Field crop: tomato
Growth stage: 1
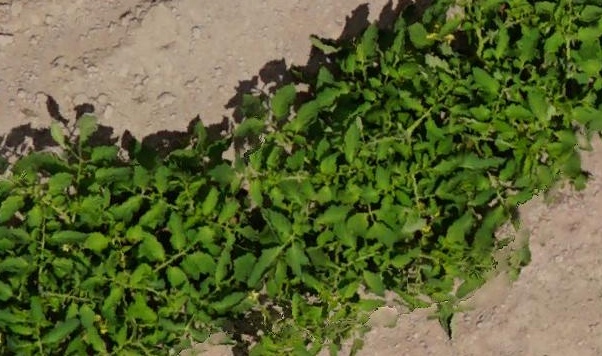
Species: tomato